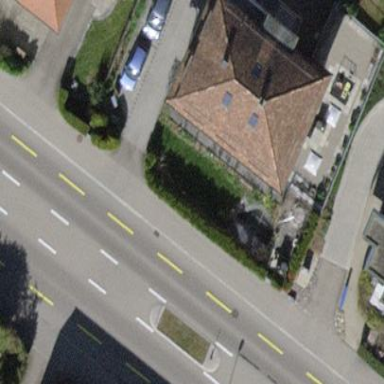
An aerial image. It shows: Detached building with hipped roof.